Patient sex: F
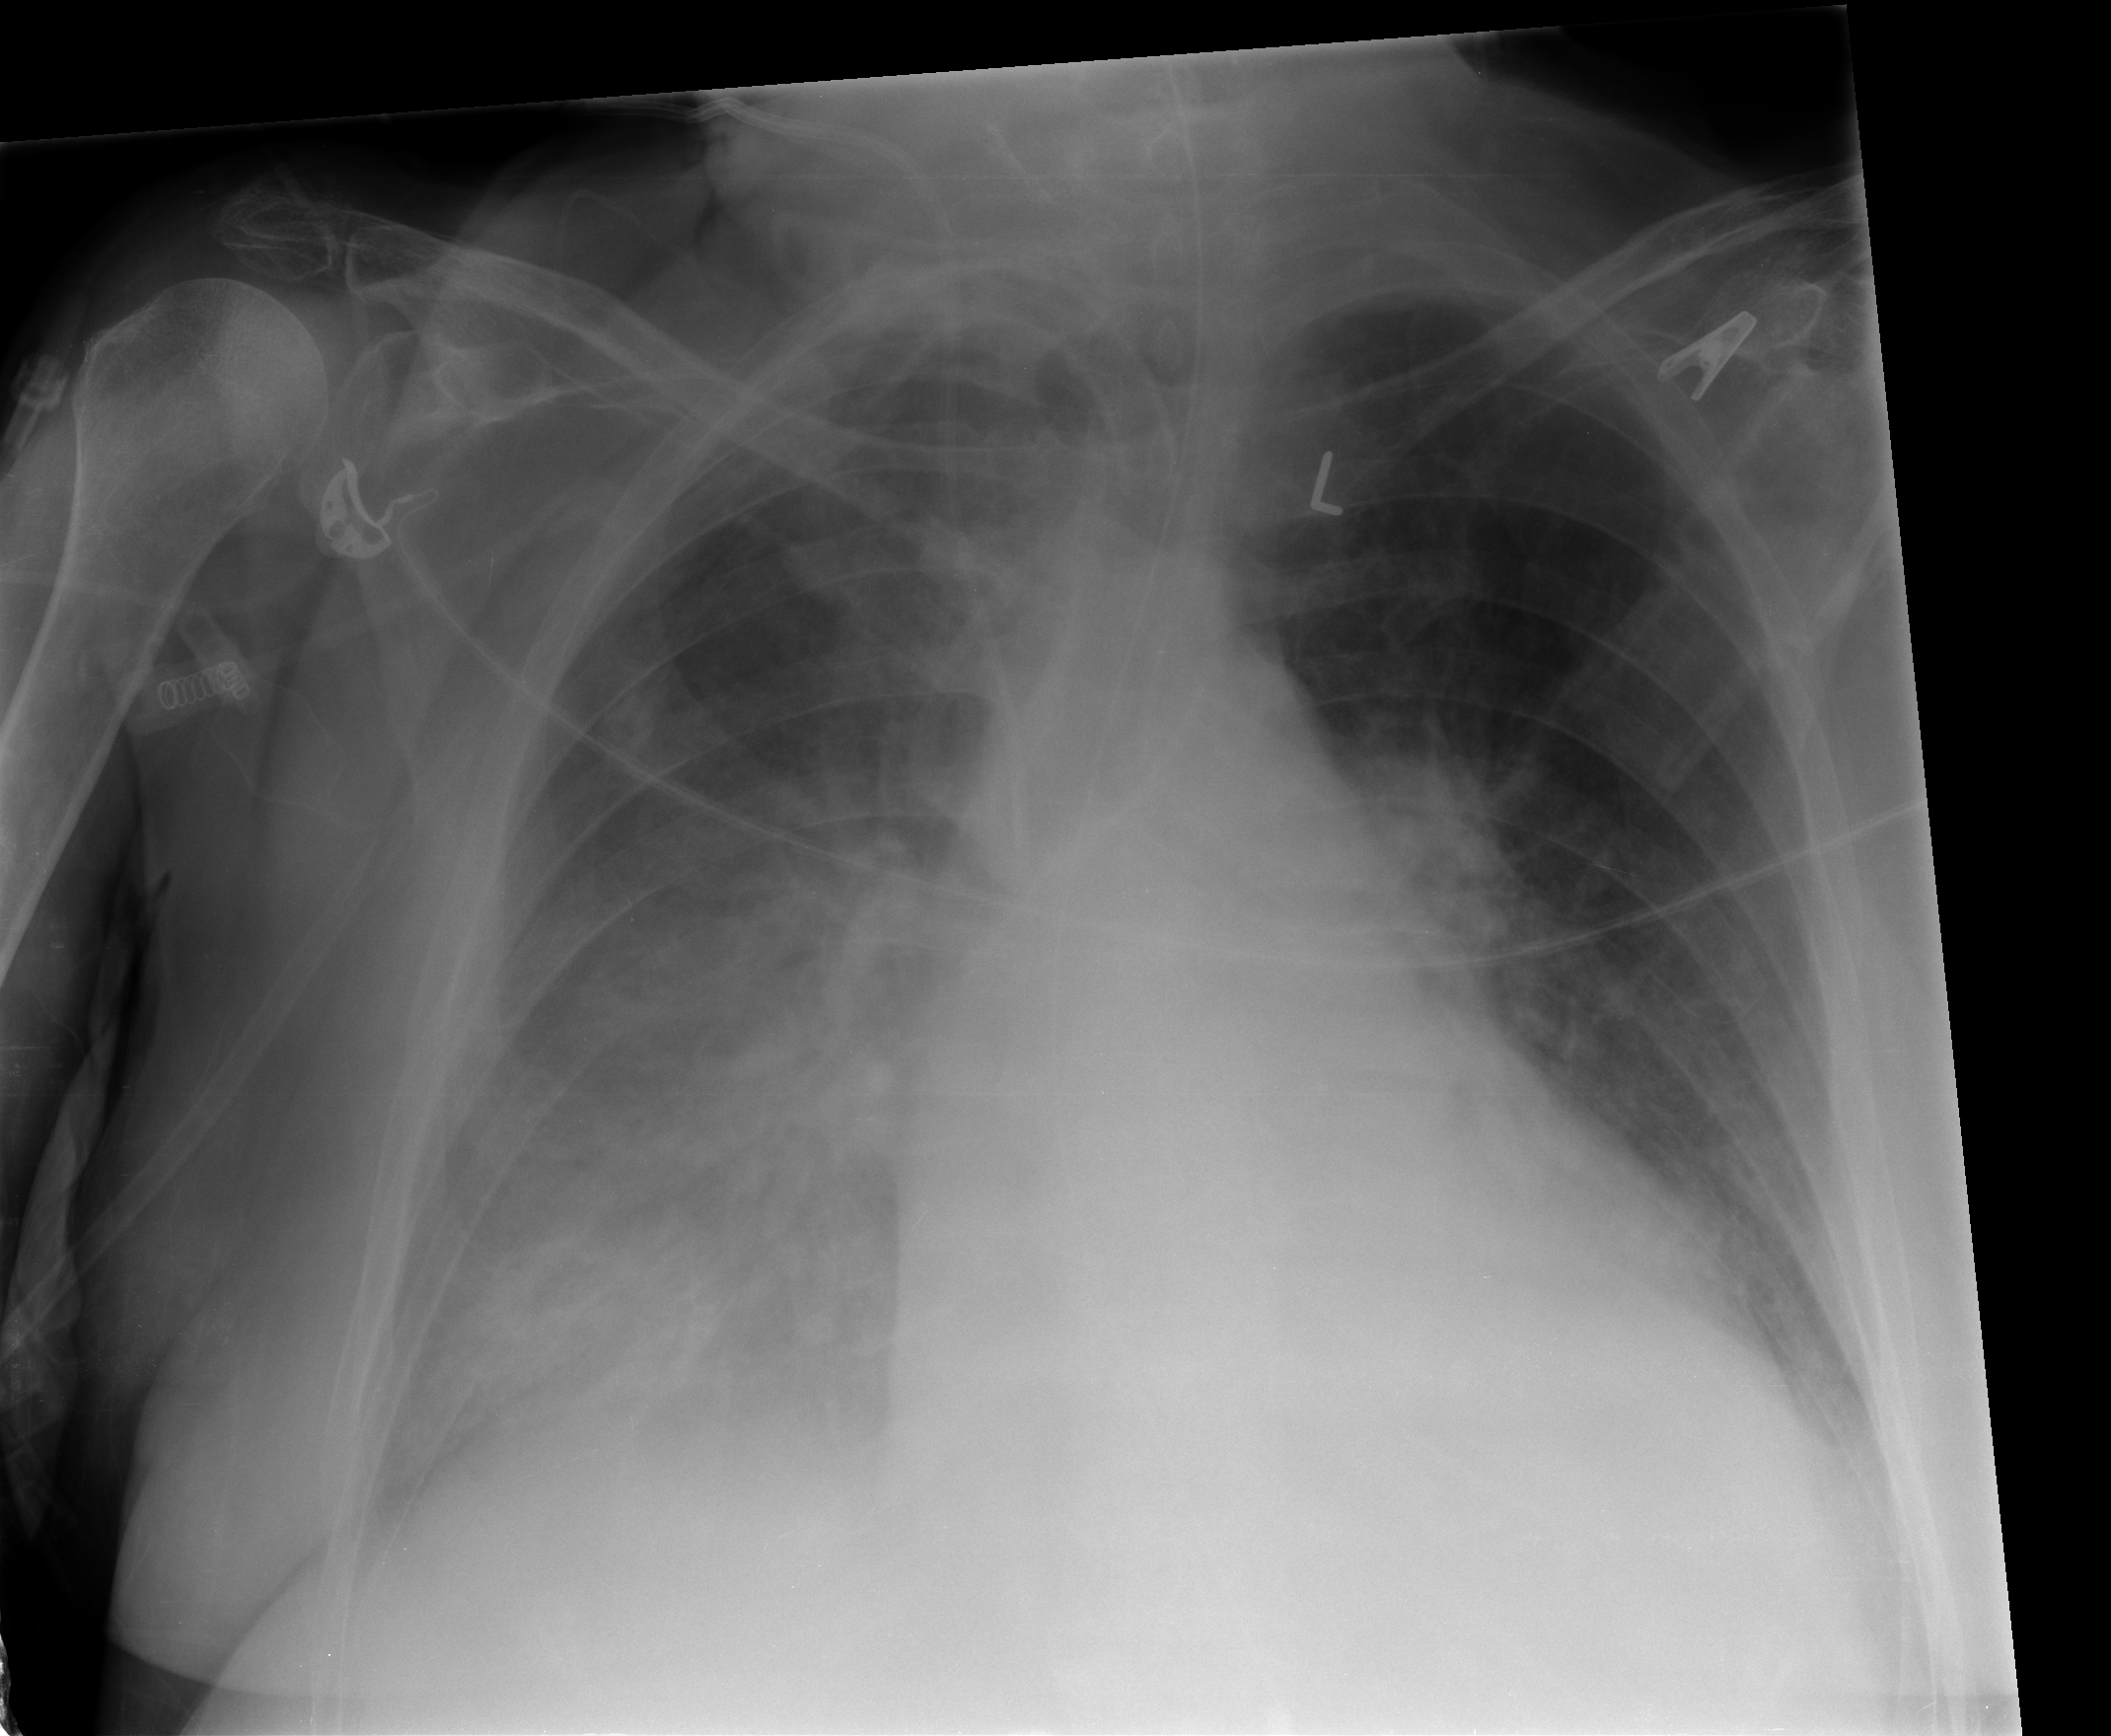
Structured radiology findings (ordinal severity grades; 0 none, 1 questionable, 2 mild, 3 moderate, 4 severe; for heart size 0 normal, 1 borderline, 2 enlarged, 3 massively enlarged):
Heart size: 2
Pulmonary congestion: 3
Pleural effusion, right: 2
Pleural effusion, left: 2
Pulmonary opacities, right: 3
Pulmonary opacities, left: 0
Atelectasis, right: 2
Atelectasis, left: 1